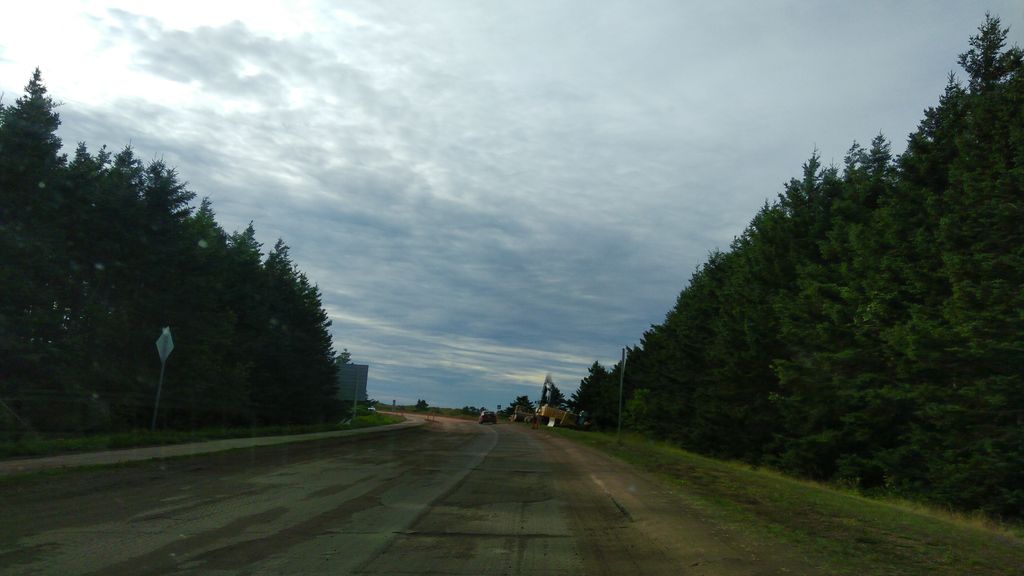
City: charlottetown